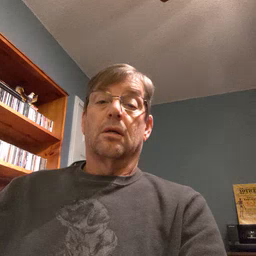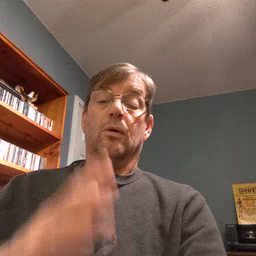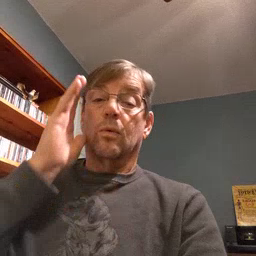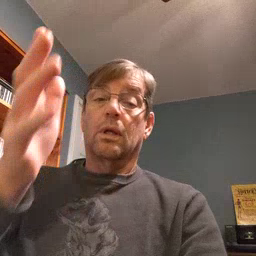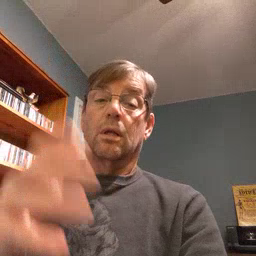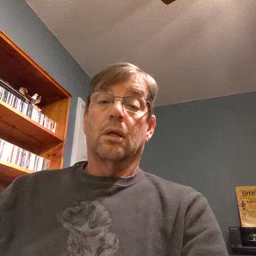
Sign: will